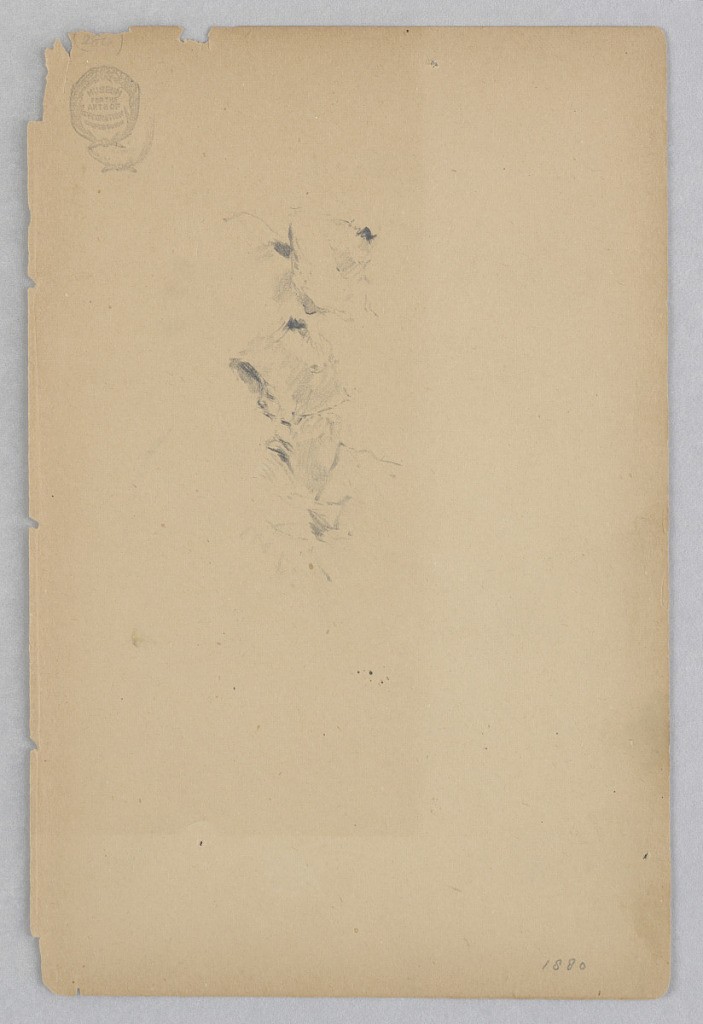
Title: Woman
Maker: Robert Frederick Blum, American, 1857–1903
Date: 1880
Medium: Graphite on wove paper
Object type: Drawing
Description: Sketch of a female figure wearing a bonnet.